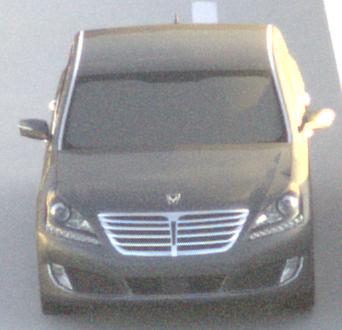
Make: Hyundai
Model: Equus
Detailed model: Gen. 2 VI
Model produced from: 2009
Model produced until: 2016
Doors: 4
Color: gray
Road condition: dry road
Daytime: sunrise or sunset
Contrast: high contrast